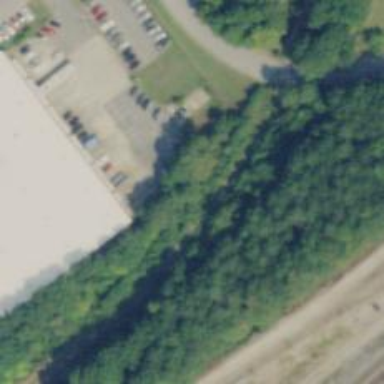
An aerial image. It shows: Abandoned railway spur.